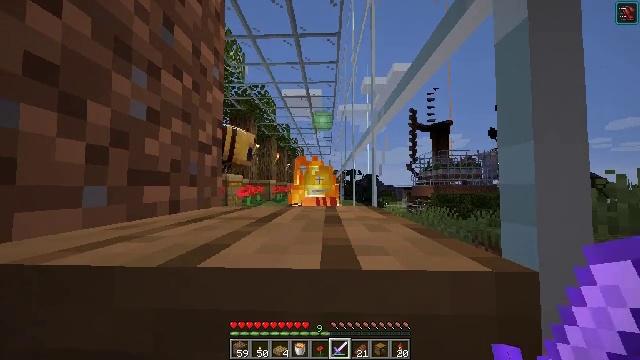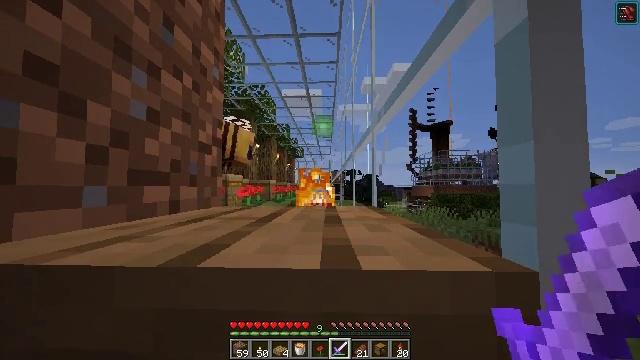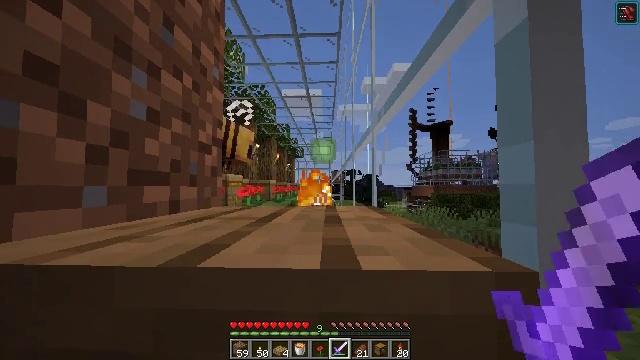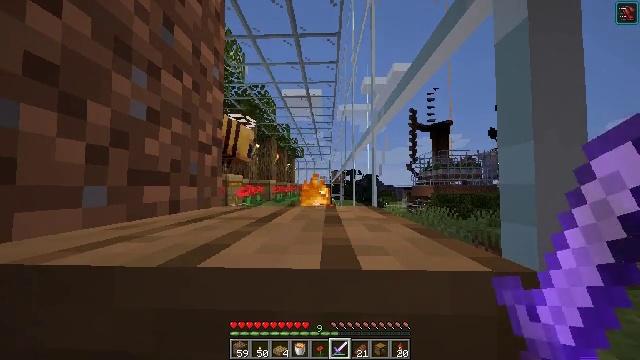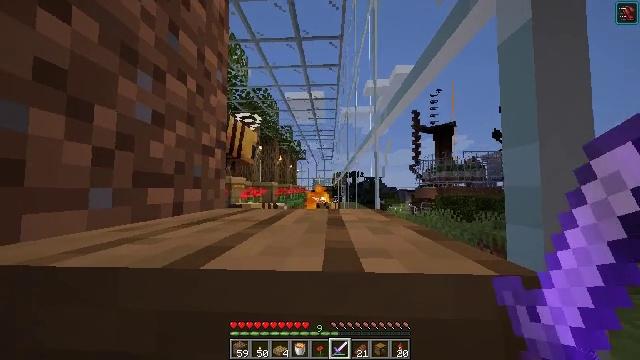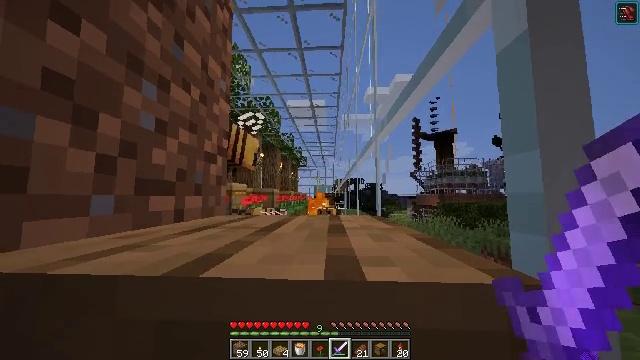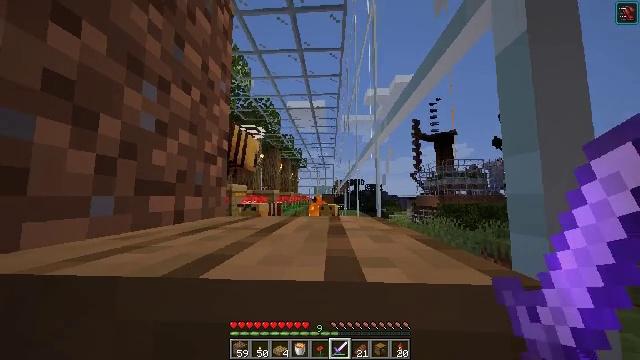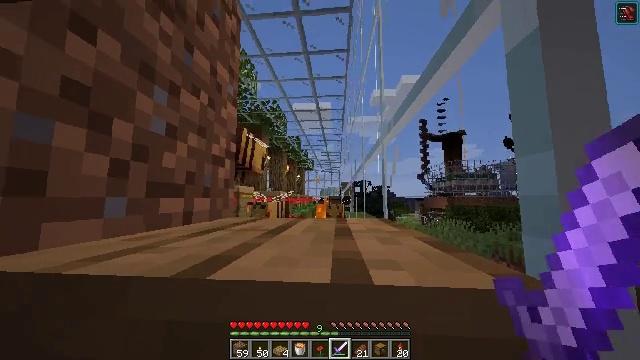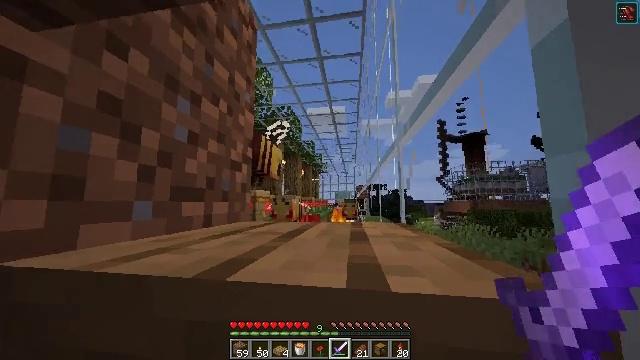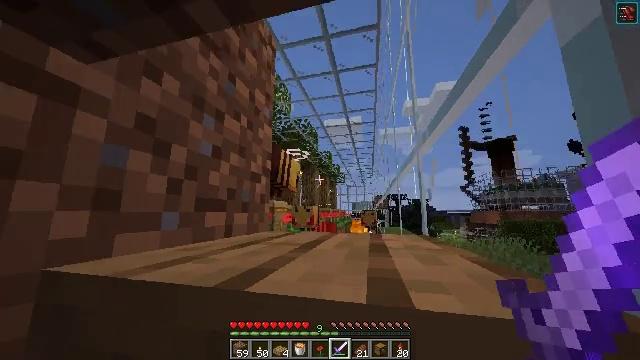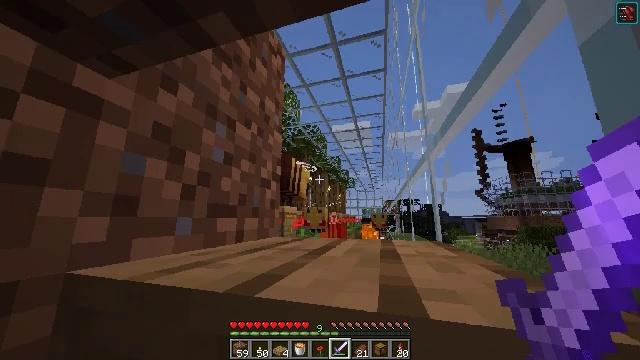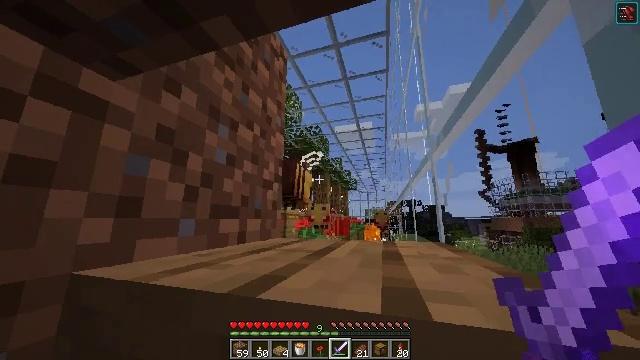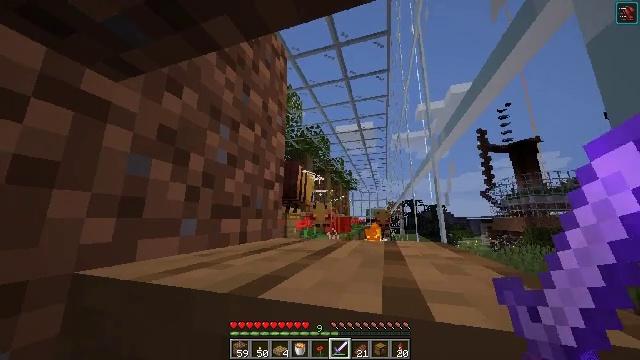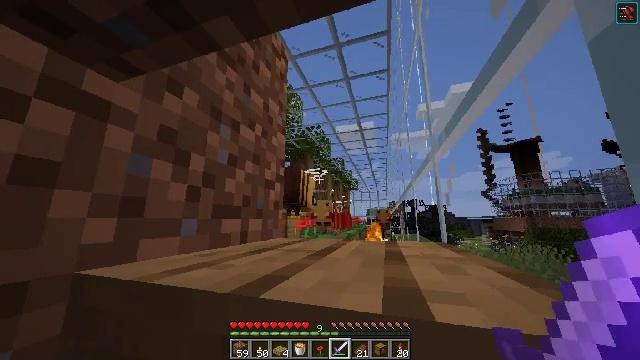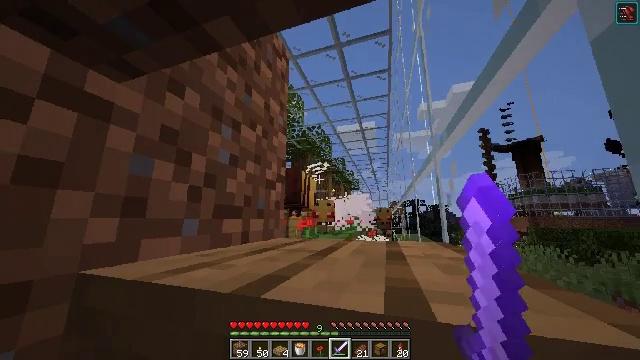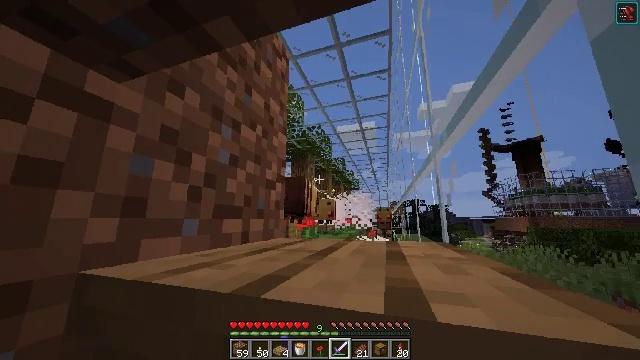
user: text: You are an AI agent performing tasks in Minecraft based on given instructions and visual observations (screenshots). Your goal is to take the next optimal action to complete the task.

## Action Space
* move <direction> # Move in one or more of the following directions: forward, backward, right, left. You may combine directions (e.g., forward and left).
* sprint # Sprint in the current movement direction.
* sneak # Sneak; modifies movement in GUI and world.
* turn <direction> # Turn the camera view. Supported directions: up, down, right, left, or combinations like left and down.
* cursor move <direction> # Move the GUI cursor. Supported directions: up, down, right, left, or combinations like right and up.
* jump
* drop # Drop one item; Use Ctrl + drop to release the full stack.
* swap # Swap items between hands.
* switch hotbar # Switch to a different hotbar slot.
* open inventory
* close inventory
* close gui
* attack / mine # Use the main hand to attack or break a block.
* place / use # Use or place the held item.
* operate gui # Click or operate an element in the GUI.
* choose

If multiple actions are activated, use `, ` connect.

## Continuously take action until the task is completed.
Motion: motion action
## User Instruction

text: Kill a bee.
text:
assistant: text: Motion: no_op
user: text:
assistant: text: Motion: no_op
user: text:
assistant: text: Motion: no_op
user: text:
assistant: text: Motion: no_op
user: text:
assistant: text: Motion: turn up
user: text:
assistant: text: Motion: no_op
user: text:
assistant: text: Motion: turn left
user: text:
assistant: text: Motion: turn left and up
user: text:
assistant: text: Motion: turn left and up
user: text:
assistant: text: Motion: turn left and up
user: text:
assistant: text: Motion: no_op
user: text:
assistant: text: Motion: no_op
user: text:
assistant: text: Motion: attack / mine
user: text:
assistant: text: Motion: attack / mine
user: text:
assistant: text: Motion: attack / mine
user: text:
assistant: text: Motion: no_op
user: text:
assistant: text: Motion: no_op
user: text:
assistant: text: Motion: turn down
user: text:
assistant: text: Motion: turn down
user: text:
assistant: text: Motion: turn left and down
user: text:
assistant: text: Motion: turn left and down
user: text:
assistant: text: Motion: turn left and down, attack / mine
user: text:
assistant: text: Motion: attack / mine
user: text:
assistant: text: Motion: attack / mine
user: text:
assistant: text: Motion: no_op
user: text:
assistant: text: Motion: no_op
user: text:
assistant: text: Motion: turn right
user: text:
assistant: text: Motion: no_op
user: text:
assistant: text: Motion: turn right
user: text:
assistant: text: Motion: turn right